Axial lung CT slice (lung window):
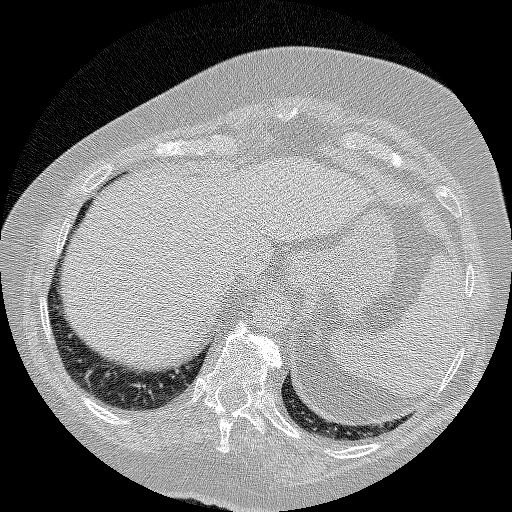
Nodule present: no